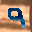
Label: 9